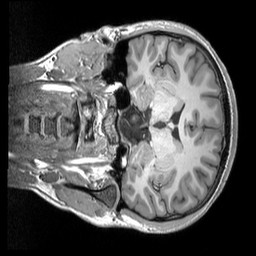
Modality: T1w
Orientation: coronal
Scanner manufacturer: siemens
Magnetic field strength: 3 T
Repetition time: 2.53 s
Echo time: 0.00298 s